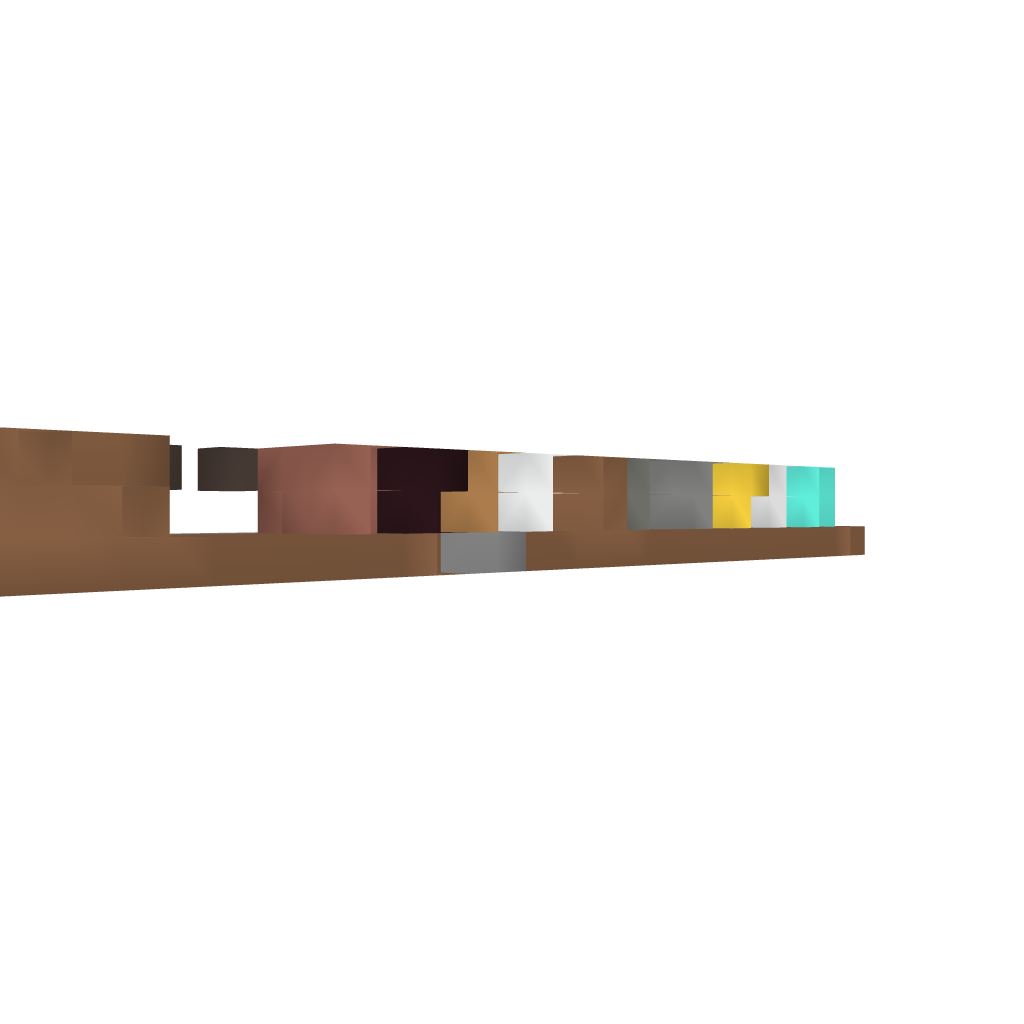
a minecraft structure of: Resorces Giver